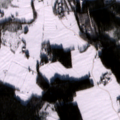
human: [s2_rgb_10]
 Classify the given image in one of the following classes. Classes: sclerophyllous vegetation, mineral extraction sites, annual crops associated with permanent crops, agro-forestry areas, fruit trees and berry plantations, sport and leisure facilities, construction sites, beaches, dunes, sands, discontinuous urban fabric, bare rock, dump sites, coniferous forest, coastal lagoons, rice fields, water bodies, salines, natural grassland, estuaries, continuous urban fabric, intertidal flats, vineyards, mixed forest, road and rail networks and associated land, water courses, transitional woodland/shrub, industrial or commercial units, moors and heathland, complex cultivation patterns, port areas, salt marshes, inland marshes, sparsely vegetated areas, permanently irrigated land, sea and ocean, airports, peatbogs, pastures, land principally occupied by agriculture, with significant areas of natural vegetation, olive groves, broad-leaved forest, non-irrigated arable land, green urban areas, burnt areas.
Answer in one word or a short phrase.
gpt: non-irrigated arable land, land principally occupied by agriculture, with significant areas of natural vegetation, coniferous forest